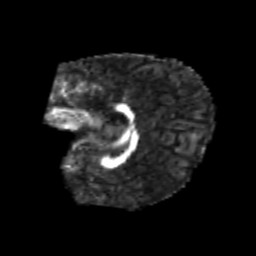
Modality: FA
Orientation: sagittal
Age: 6
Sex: male
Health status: healthy